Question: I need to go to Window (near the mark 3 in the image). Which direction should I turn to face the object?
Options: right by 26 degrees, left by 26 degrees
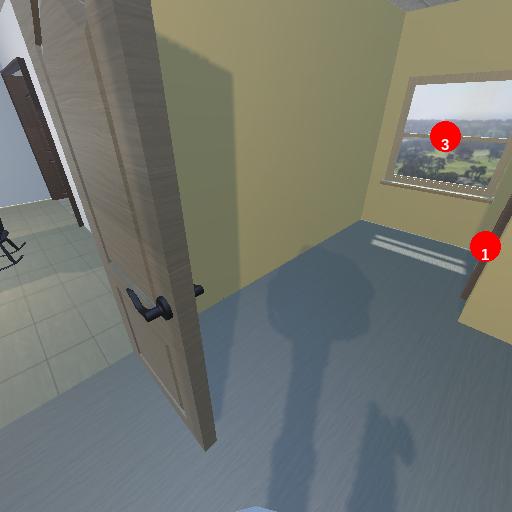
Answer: right by 26 degrees